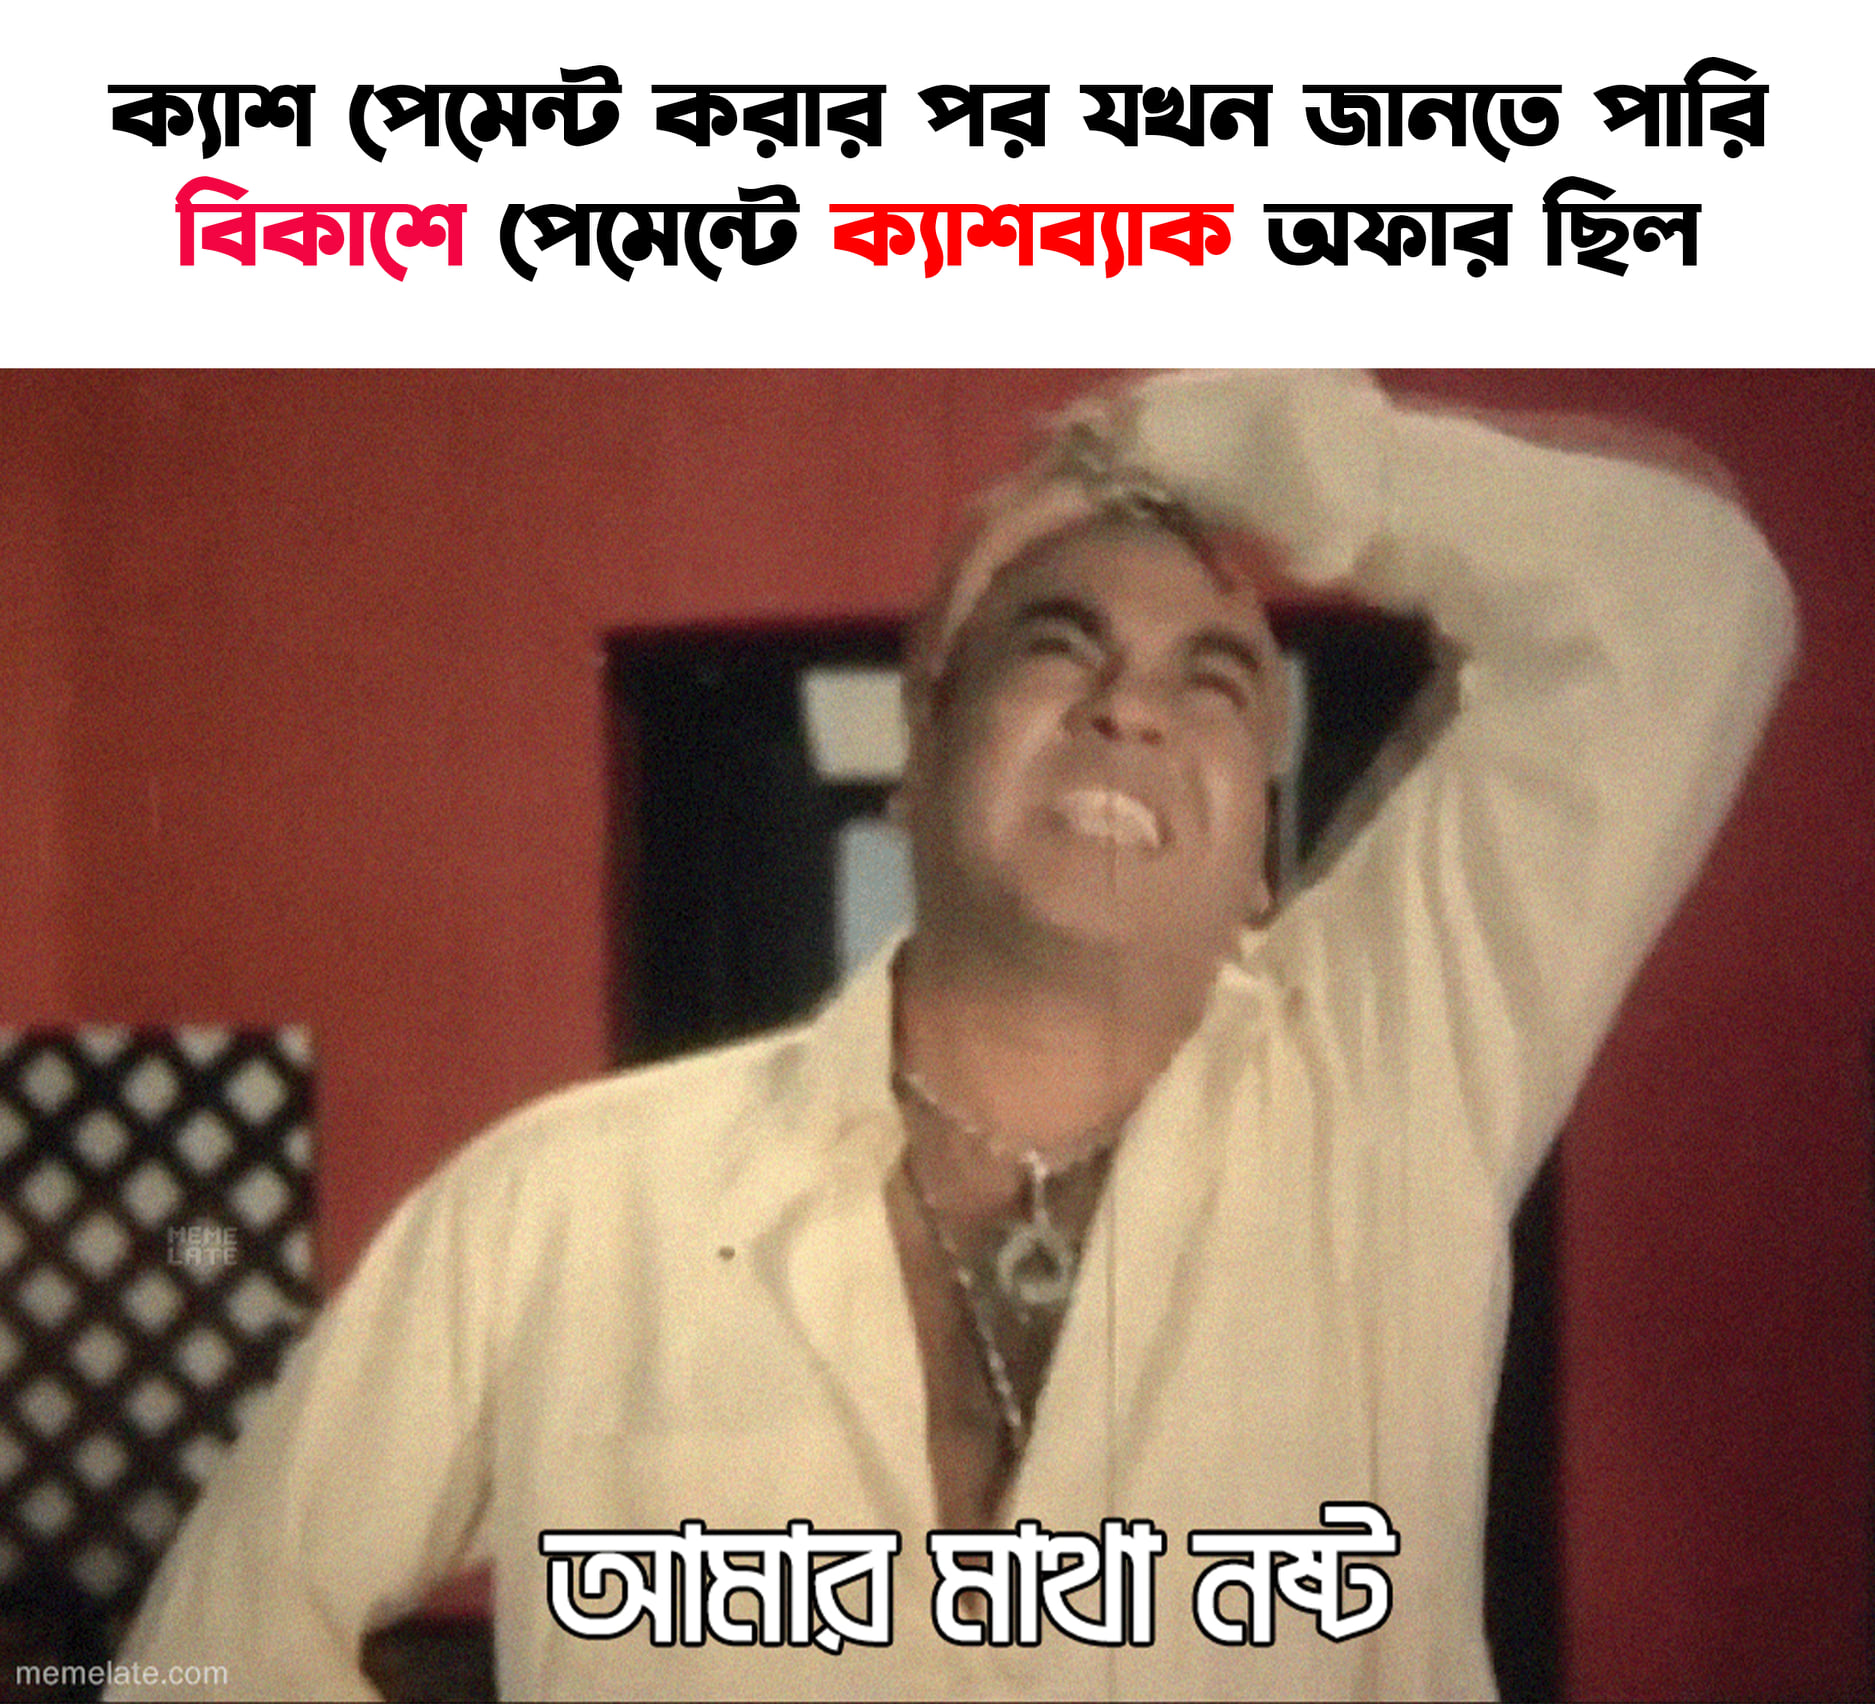
Caption: ক্যাশ পেমেন্ট করার পর যখন জানতে পারি বিকাশে পেমেন্টে ক্যাশব্যাক অফার ছিল     আমার মাথা নষ্ট
Label: non-hate